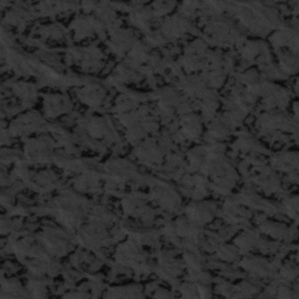
Label: frost